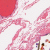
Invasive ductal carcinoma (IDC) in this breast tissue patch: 0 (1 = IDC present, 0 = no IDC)